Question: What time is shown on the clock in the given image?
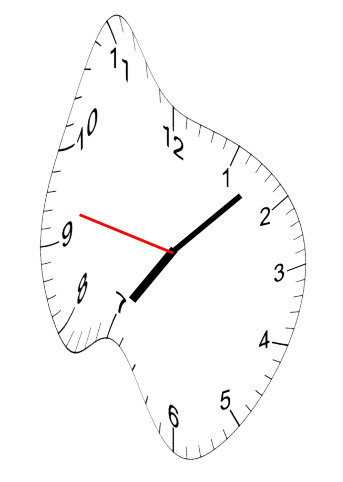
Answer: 07:07:47